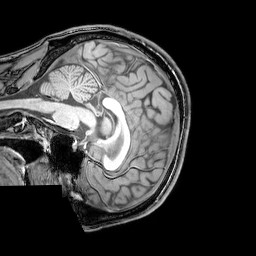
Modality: T1w
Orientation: sagittal
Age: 20
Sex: male
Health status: healthy
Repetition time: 0.081 s
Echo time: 0.037 s